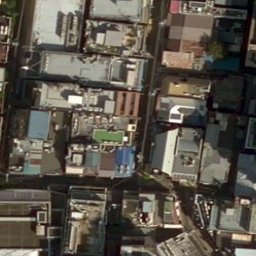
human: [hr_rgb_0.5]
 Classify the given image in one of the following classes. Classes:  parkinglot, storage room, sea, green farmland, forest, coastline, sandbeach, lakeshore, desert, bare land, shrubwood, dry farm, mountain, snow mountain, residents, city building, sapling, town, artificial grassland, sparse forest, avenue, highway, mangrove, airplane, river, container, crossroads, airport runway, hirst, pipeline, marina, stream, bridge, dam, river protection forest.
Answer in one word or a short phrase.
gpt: city building